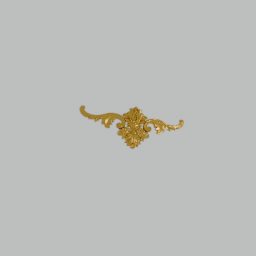
Label: decoration